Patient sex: M
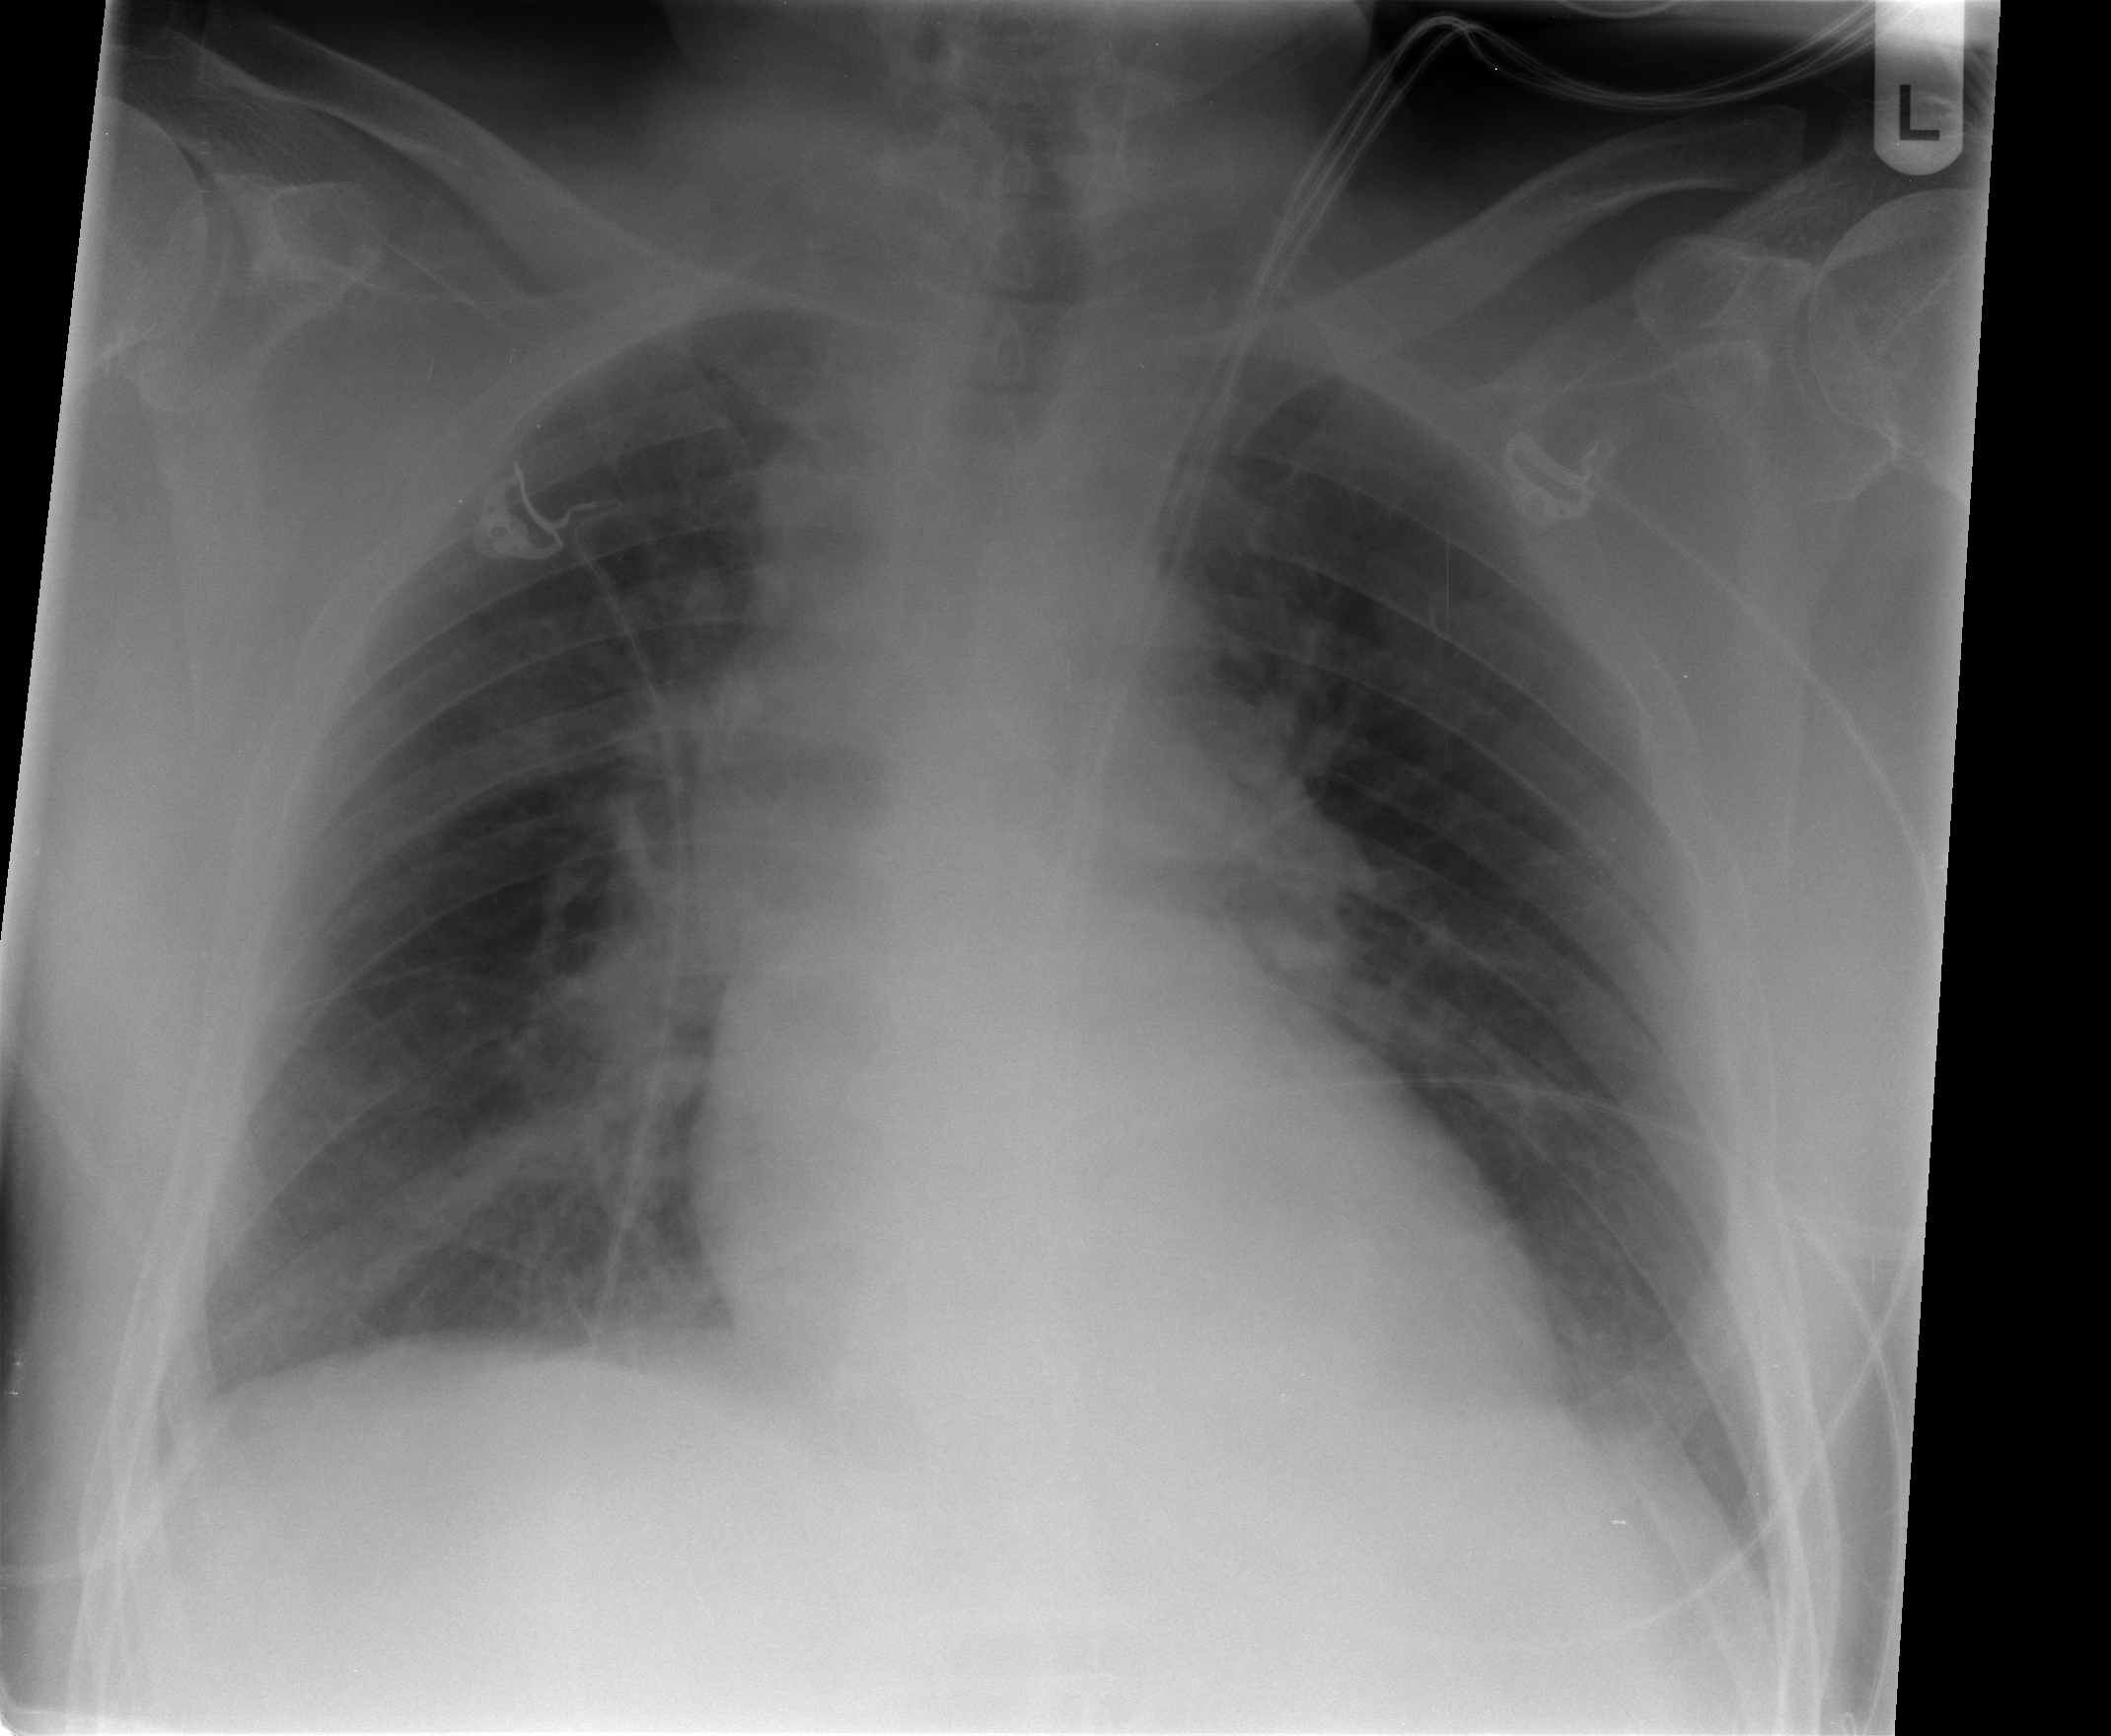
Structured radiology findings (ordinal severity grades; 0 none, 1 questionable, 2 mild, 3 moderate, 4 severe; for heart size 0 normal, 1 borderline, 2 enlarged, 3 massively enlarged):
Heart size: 0
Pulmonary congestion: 0
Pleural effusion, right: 0
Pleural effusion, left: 0
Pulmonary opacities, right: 0
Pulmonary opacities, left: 0
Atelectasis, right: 2
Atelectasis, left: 2